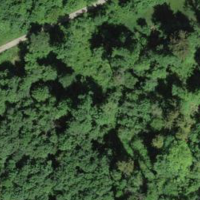
EUNIS habitat code: 41
Species observed at this site:
Prunus spinosa